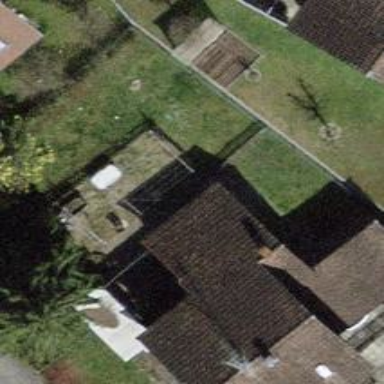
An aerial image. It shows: Building with tile roof.